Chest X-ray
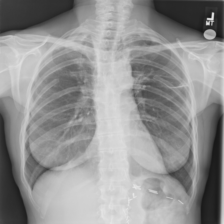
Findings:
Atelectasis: negative
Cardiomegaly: negative
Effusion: negative
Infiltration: negative
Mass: negative
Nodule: negative
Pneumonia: negative
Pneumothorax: negative
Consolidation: negative
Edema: negative
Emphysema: negative
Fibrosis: negative
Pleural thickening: negative
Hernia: negative